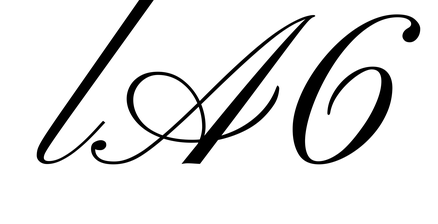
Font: PinyonScript-Regular